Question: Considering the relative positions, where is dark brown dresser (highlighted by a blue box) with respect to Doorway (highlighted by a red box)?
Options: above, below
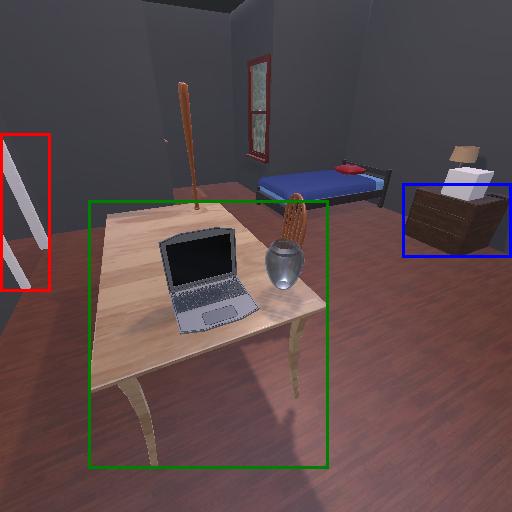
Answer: above